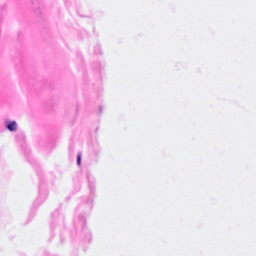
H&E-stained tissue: Breast